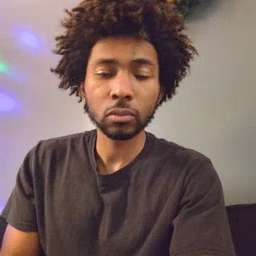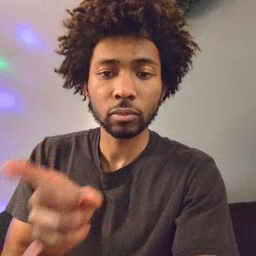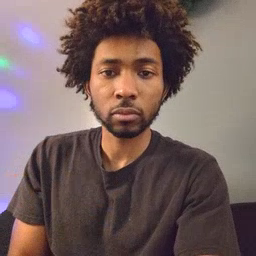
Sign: hesheit